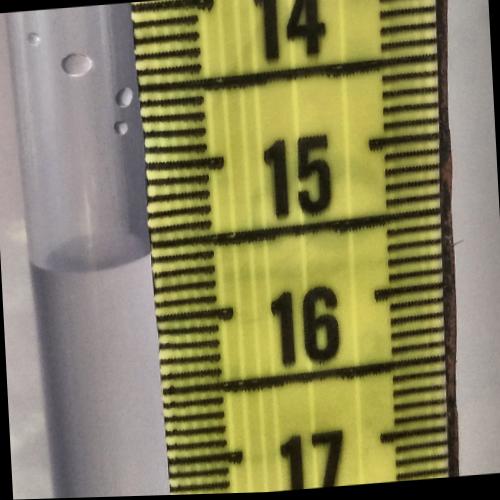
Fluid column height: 15.6 cm